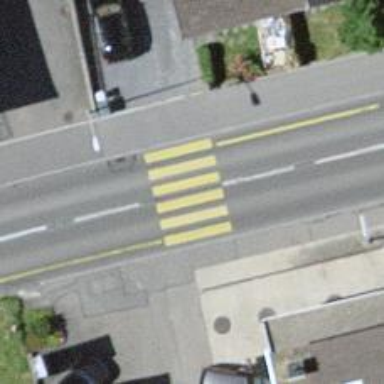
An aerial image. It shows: Uncontrolled zebra crossing with notable zebra markings.